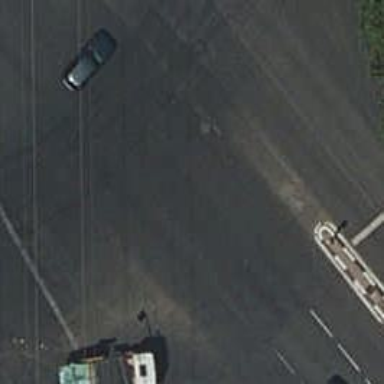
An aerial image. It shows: Tertiary road with asphalt surface leading to circular junction.